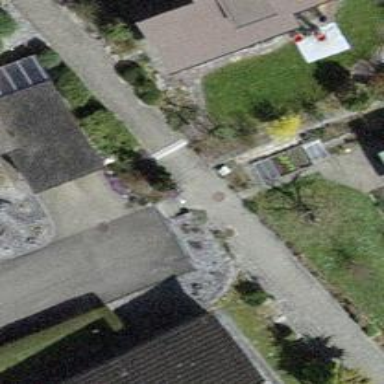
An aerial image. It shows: Path.